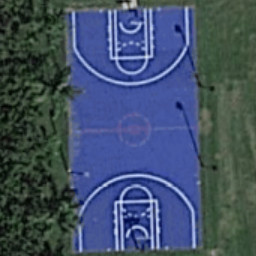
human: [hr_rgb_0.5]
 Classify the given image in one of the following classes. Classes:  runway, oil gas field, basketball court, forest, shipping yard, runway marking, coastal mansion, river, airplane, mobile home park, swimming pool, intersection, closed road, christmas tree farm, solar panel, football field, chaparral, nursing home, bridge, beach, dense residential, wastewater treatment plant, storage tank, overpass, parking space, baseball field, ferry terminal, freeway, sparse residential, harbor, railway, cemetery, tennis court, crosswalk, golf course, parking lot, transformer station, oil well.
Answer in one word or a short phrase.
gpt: basketball court